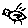
Label: bird